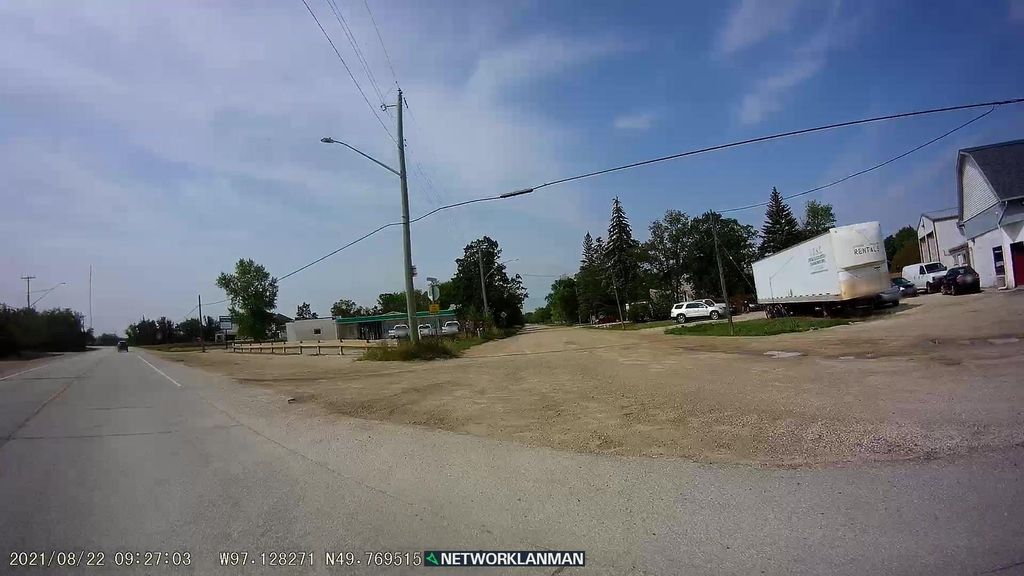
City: winnipeg